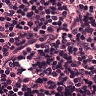
Metastatic tissue present: no